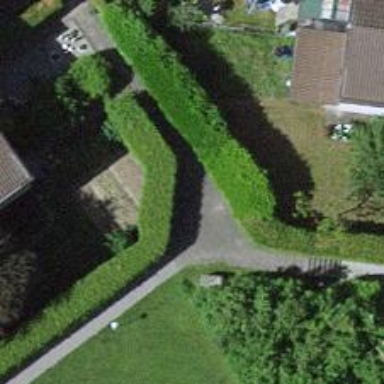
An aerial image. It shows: Paved footway.